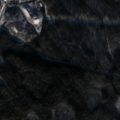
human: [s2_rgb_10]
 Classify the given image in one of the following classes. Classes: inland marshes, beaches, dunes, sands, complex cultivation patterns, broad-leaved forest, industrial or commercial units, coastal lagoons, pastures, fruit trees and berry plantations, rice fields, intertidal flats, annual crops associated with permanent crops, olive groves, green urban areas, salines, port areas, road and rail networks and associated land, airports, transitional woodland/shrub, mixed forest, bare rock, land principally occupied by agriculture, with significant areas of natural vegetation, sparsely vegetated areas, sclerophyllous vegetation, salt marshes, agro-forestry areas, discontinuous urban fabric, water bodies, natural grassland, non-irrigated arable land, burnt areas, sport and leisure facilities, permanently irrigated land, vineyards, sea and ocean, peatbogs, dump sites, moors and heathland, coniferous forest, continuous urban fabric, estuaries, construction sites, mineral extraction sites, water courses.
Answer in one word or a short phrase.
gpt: dump sites, coniferous forest, mixed forest, transitional woodland/shrub